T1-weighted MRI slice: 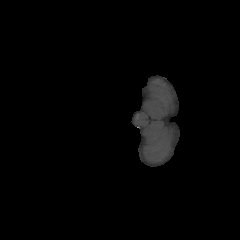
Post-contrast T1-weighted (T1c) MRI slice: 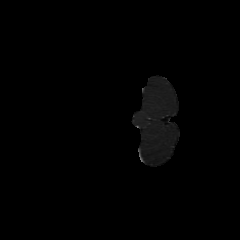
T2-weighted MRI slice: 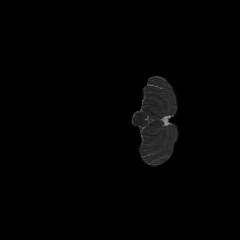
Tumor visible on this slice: no